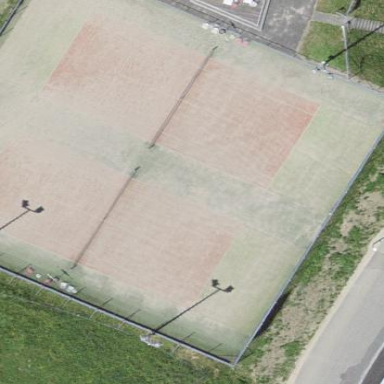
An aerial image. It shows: Tennis court on pitch.